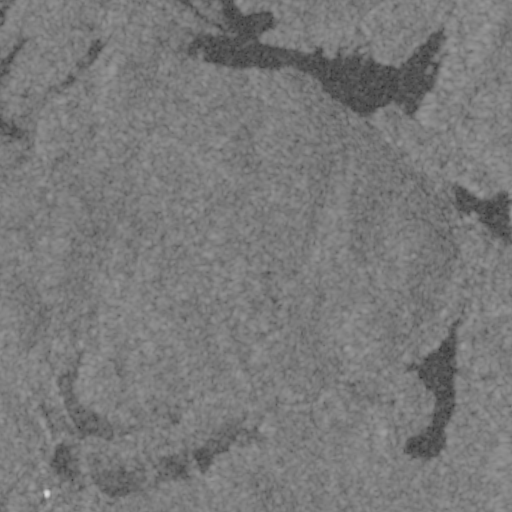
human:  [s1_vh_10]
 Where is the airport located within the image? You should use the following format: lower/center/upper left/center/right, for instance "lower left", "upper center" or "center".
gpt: The airport is located in the upper left of the image.
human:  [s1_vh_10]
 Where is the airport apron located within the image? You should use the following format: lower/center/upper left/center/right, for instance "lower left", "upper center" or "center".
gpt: The airport apron is located in the upper left of the image.
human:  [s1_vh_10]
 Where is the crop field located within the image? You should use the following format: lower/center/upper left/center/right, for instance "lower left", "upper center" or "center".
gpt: There is no crop field in the image.

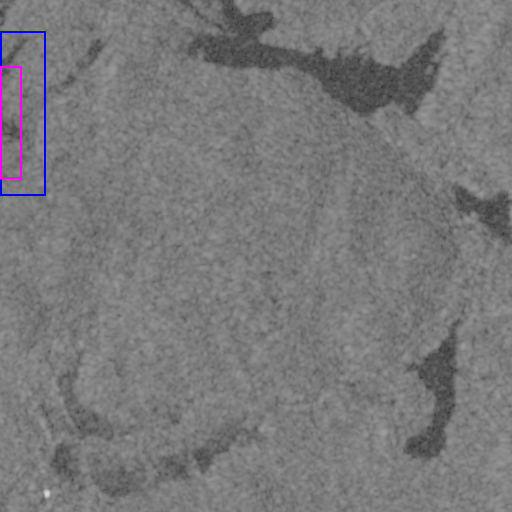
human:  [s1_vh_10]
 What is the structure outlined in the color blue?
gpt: The structure outlined in blue is an airport.
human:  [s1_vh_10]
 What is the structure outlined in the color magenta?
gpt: The structure outlined in magenta is an airport apron.
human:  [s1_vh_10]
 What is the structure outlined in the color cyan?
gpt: There is no cyan outline.